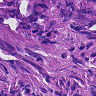
Metastatic tissue present: yes